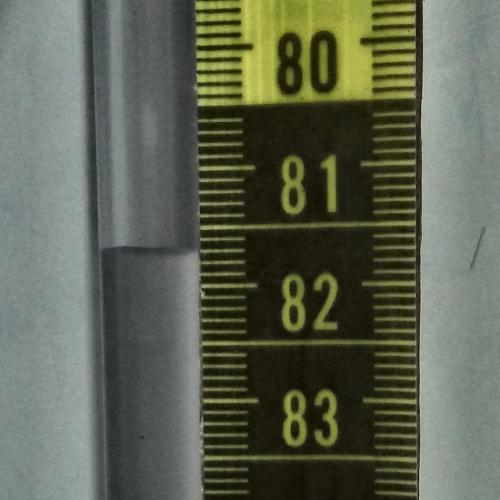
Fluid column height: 81.7 cm